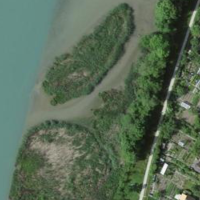
EUNIS habitat code: 53
Species observed at this site:
Lapsana communis
Prunus padus